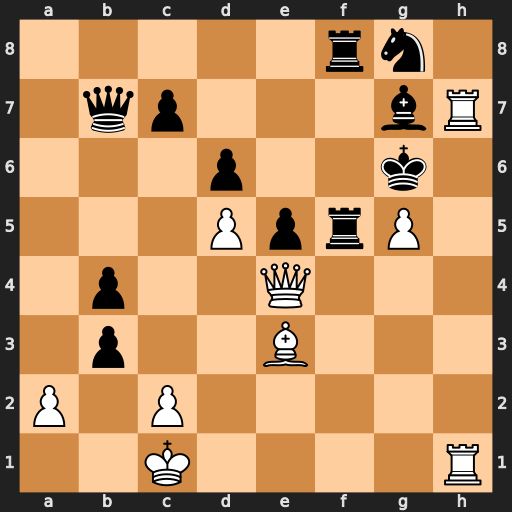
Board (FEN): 5rn1/1qp3bR/3p2k1/3PprP1/1p2Q3/1p2B3/P1P5/2K4R
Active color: w
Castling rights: -
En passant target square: -
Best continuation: Qg4 Rf1+ Kb2 Qc8 Qh5+